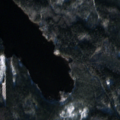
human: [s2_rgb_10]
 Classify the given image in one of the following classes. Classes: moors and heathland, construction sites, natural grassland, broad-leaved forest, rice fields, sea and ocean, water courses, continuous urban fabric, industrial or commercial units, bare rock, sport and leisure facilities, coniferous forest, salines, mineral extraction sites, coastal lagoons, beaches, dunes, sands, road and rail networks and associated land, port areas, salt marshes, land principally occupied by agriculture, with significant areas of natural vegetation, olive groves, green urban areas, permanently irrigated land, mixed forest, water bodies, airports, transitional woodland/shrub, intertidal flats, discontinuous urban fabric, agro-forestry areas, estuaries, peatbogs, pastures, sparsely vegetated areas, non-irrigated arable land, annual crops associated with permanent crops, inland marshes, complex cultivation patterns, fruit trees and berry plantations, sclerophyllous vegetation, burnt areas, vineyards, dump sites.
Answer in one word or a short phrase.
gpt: coniferous forest, mixed forest, water bodies